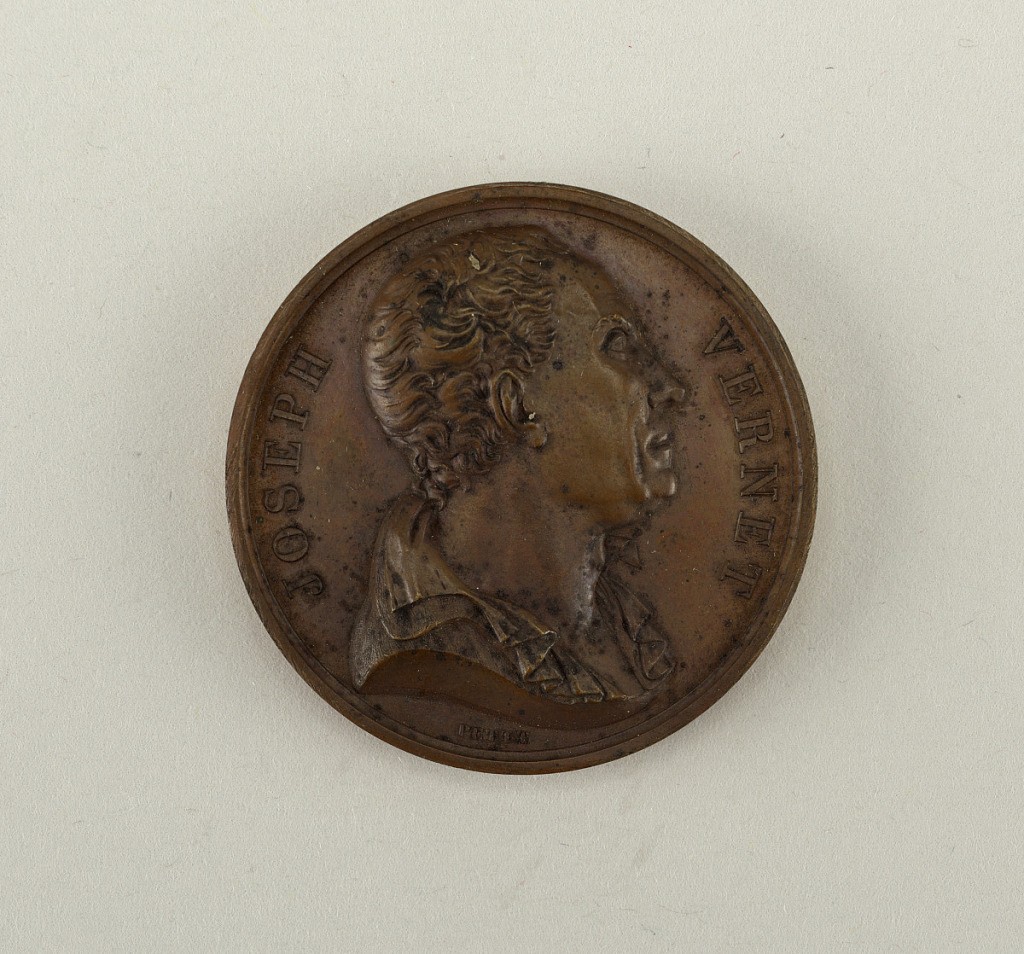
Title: Medal
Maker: Louis Michel Petit, French, 1790 - 1844
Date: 1818
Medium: bronze
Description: grands hommes francais